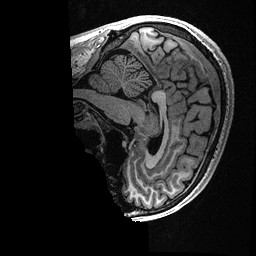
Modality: T1w
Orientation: sagittal
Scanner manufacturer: ge
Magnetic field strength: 3 T
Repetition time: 0.006952 s
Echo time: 0.00292 s